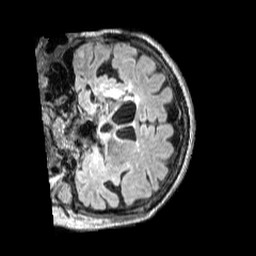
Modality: FLAIR
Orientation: coronal
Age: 75
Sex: female
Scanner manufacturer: siemens
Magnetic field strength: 3 T
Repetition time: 5 s
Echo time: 0.387 s